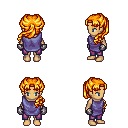
a pixel art fantasy rpg character, female body template, human, tanned skin, chain tabard jacket, magenta pants, light blonde princess hairstyle, metal gloves, four views (front, back, left, right), 2x2 character sprite sheet, small pixel art, hard edges, no anti-aliasing